Interaction volume radius: 5 \u00c5
Interaction volume height: 30 \u00c5
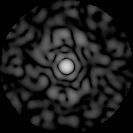
Disorder parameter: 0.8306